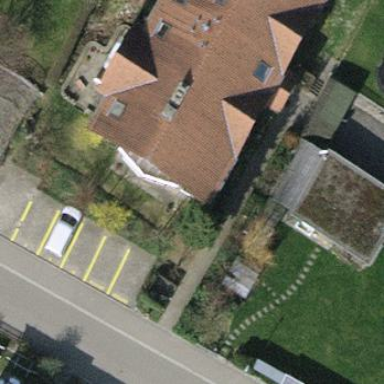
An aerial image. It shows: Street-side parking area.